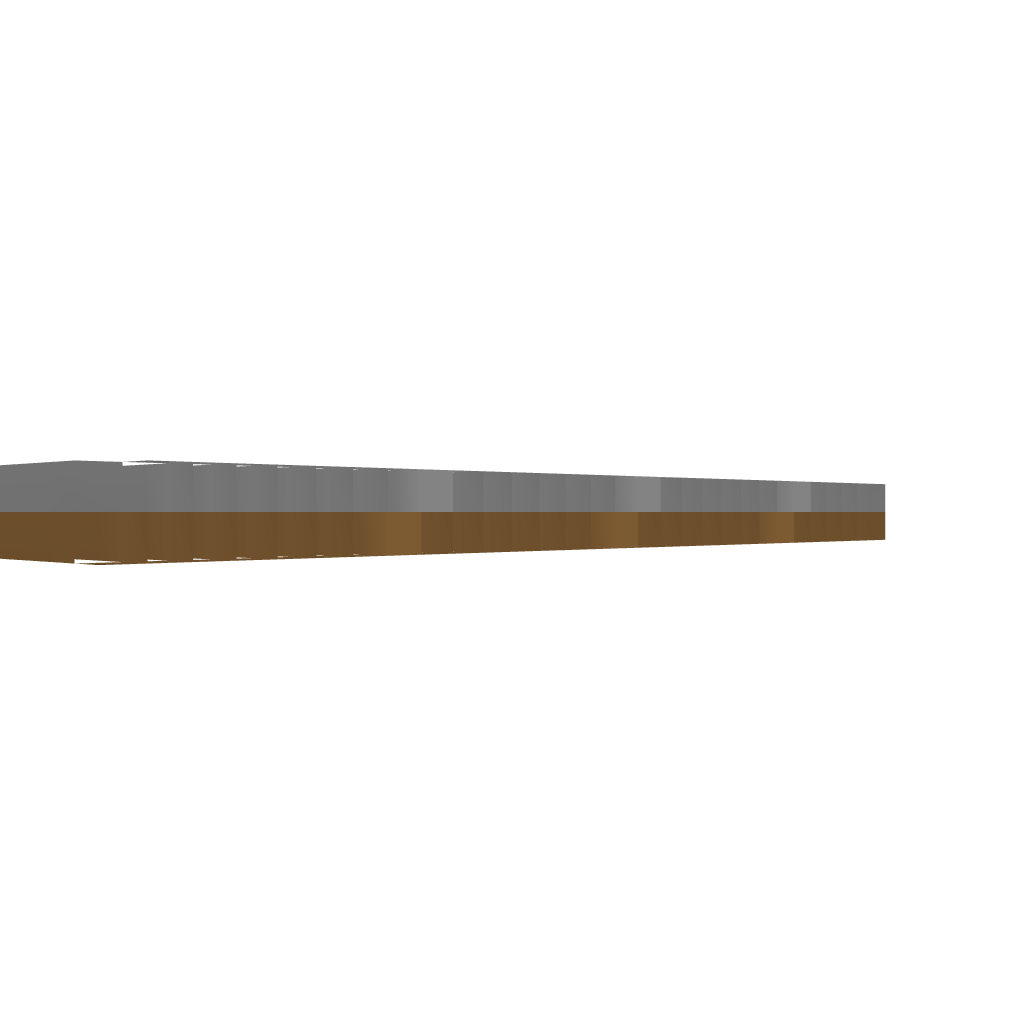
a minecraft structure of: Big House bad low quality